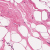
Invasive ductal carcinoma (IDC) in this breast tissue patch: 0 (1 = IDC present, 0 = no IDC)